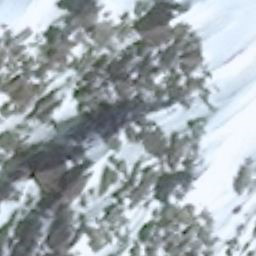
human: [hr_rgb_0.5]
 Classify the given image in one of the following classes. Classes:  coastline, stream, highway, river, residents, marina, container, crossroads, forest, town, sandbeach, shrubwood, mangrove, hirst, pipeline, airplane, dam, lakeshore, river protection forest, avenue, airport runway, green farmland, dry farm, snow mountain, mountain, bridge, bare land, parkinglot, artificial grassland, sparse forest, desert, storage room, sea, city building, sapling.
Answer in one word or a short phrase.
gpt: snow mountain